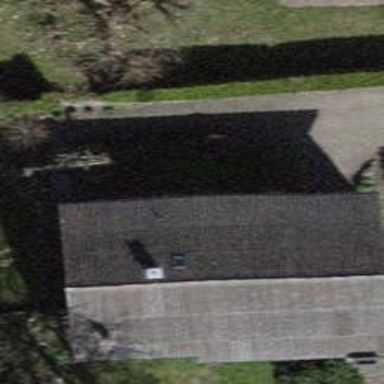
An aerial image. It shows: Building with tile roof.